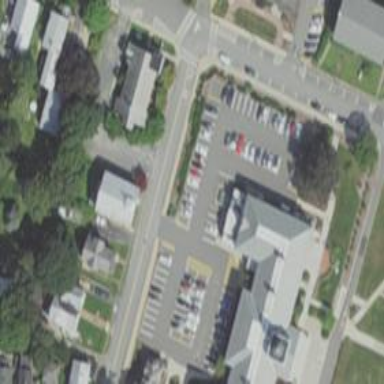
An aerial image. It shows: Parking space.